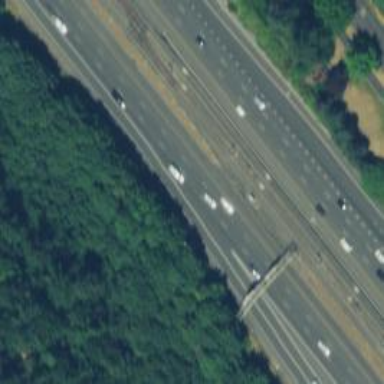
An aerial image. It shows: Motorway.